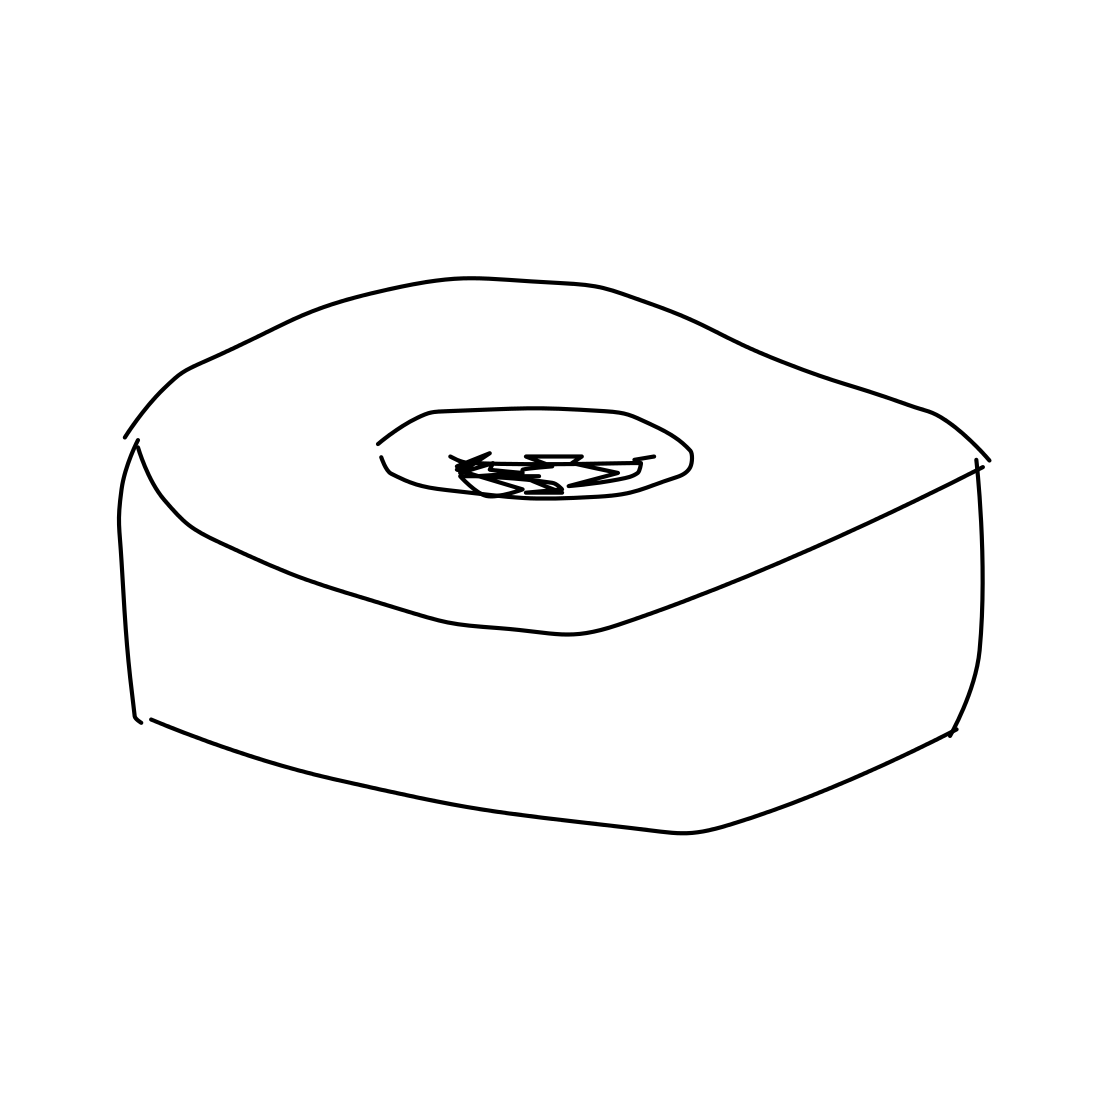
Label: ashtray